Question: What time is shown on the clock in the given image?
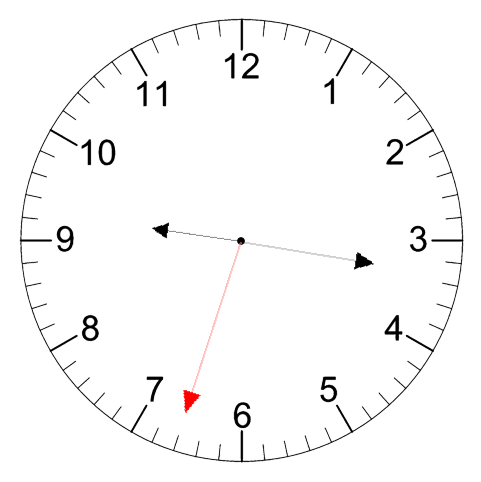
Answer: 09:16:33